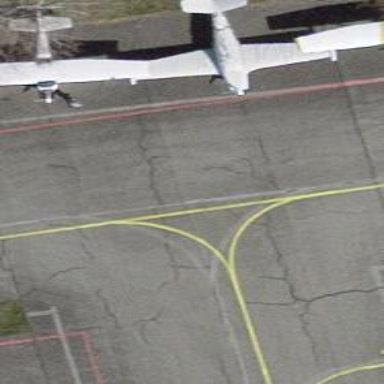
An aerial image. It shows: Image of taxiway at airport.